Field crop: maize
Growth stage: 2
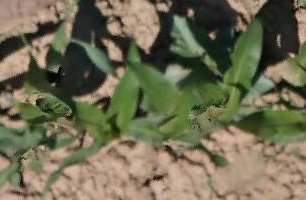
Species: maize